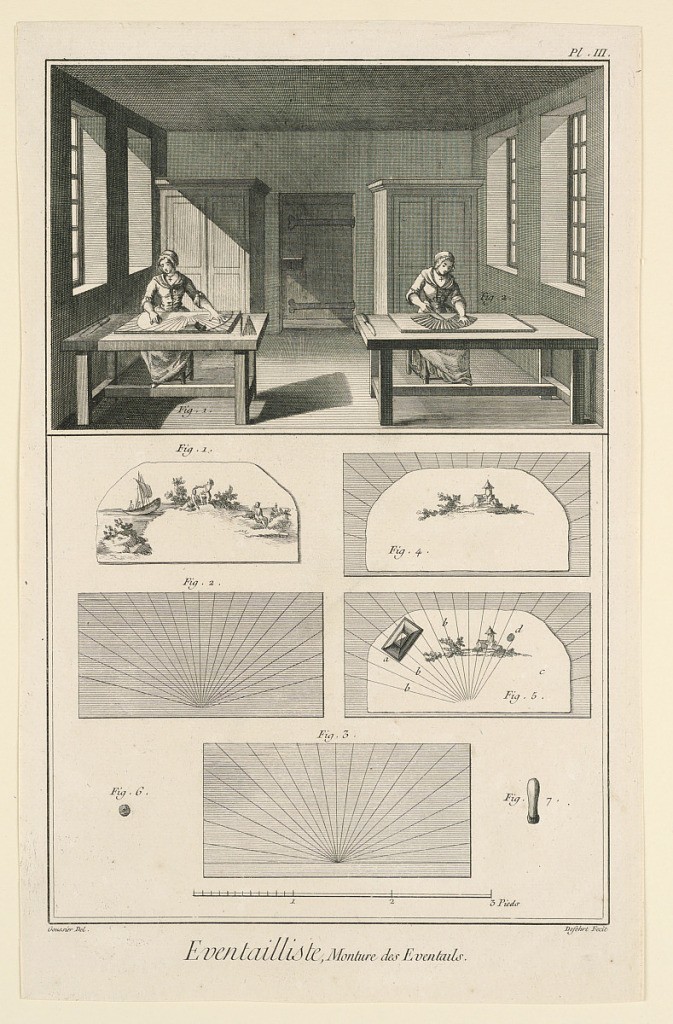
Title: Plate Illustrating Fanmaking from Diderot's "Encyclopédie"
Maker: Denis Diderot, French, 1713–1784
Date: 1751–1766
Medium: Engraving on paper
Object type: Drawing
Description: Plate illustrating fan manufacture from Diderot's "Encyclopédie."